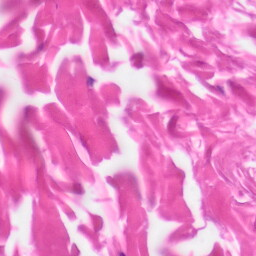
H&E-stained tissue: Skin